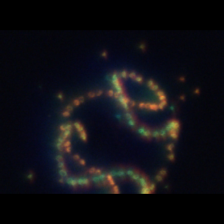
Taxon: Chaetoceros
Group: Diatoms